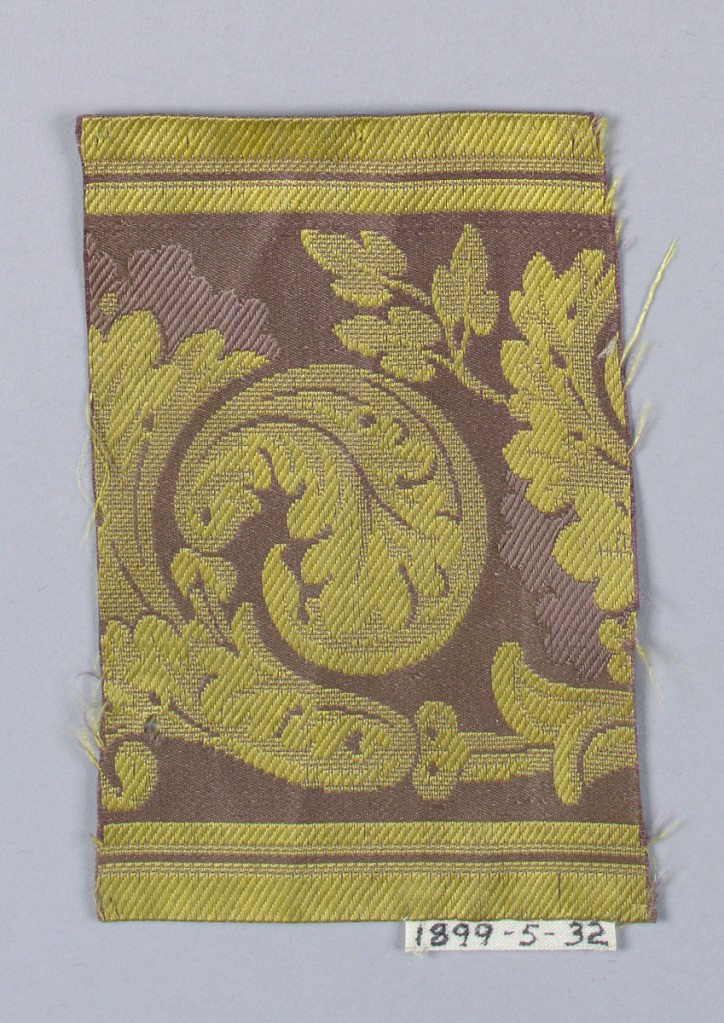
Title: Trimming fragment
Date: ca. 1830
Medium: silk Technique: woven
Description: Trimming fragment has a design of scrolling acanthus leaves and smaller stems in shades of yellow on a plum ground.